Question: I need a php to match text that is not preceded by the name "Total" of "maximum" case insensitive in the text below.
'''
[1]
[1m]
[1mk][1mks]
[1mark]
[1marks]
(1mk)
12mk
12 mark
13 mark
[Total: 15]
Total: 16 mark
Total 1 mark
Total 12 mark
Total: 9 mark
Total: 10 mark
[Total: 11 marks] Total 6 mark
maximum 5 marks
maximum:5 marks
'''
Note: This text is in a one long line.
The regex should match the following
'''
[1]
[1m]
[1mk][1mks]
[1mark]
[1marks]
(1mk)
12mk
12 mark
13 mark
'''
I have tried this one but its not working
'''
/(?<!Total\:\s|Total\s|maximum\s|maximum\:\s)[\[|\(]?([0-9]{1,2})(\s|(?=marks|mark|mks|mk|m|\]))?(\]|marks|mark|mks|mk|m)[\]|\)]?/i
'''
EDIT

<URL>
EDIT2
e.g '12 mark' should be returned only is its not "Total[:]\s+ 12 mark" or "maximum[:]\s+12 mark"
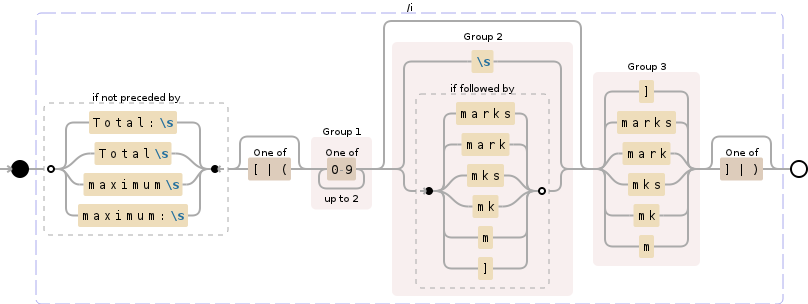
Answer: Try this: '(?:\[?(?:Total|maximum):?\s?\d+\s?[^ ]+(*SKIP)(*FAIL))|(\d++\s?[^ )\]]*)'
(Use 'i'gnore case.)
# Explanation
## Part 1
- '(?:\[?''['- ''- '(?:Total|maximum)'- ':?\s?\d+\s?'':'- '[^ ]+'- '(*SKIP)(*FAIL))|'
## Part 2
- - '\d++\s?'- '[^ )\]]*'')'']'
---
The PHP should look something like this:
'''
preg_match_all(
'/(?:\[?(?:Total|maximum):?\s?\d+\s?[^ ]+(*SKIP)(*FAIL))|(\d++\s?[^ )\]]*)/i',
"YOUR STRING",
$matches
);
print_r($matches[0]);
'''